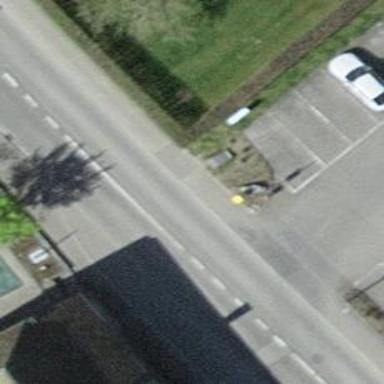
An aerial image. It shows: Post box is visible.